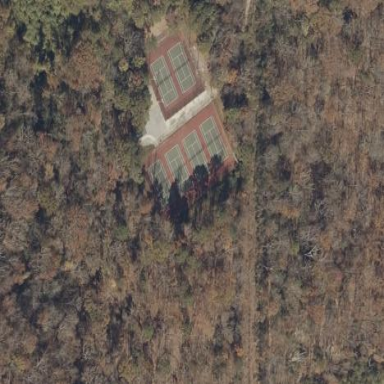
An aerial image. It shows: Tennis court on pitch.